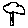
Label: tree